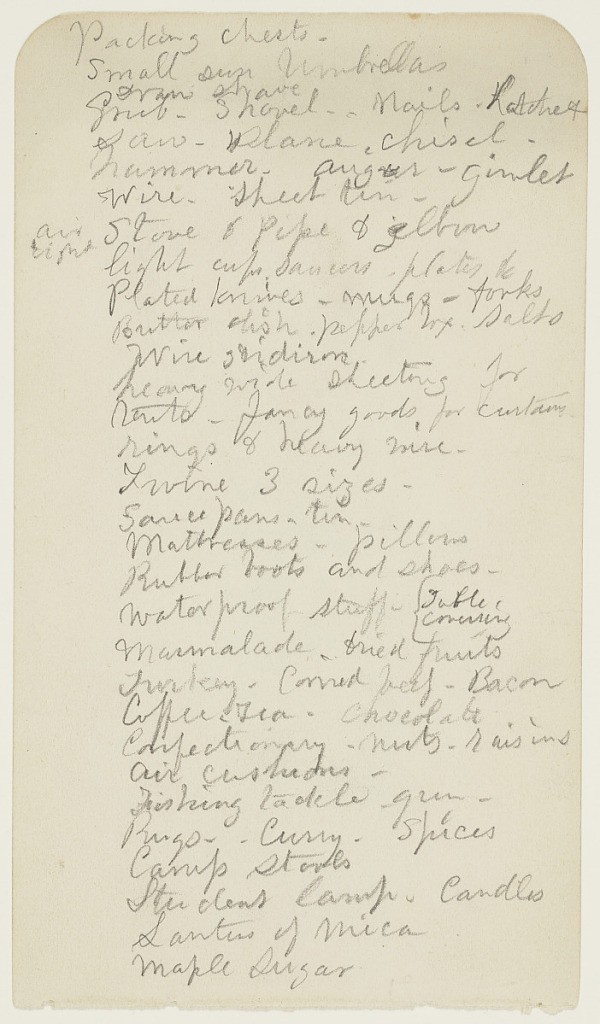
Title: Supply List, Lake Millinocket, Maine
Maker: Frederic Edwin Church, American, 1826–1900
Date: September - October 1878
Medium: Graphite on white wove paper; verso: graphite
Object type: Drawing
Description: List of supplies for Church's trip to Lake Millinocket, Maine, in the fall of 1878.

Verso: Architecture sketch showing an elevation plan of a log cabin that would become Church's cabin on the south shore of Lake Millinocket in Maine. Made up of four evenly spaced sections, the cabin features a covered entry at middle right, while the roof of the leftmost section is slanted.